Question:
This is sample structure of my file system, I have folder names in .text file and I Call This File In My Shell-script or python how can I create this file structure recursively and I need only folder names in below structure?
'''
d-r-x - moka.babu HDFS 0 2018-08-23 12:58 /HCDLPRD/user
d-r-x - moka.babu HDFS 0 2018-08-23 12:58 /hcdlprd/user/moka.babu
d-r-x - moka.babu HDFS 0 2018-08-23 12:58 /hcdlprd/user/moka.babu/hive
'''
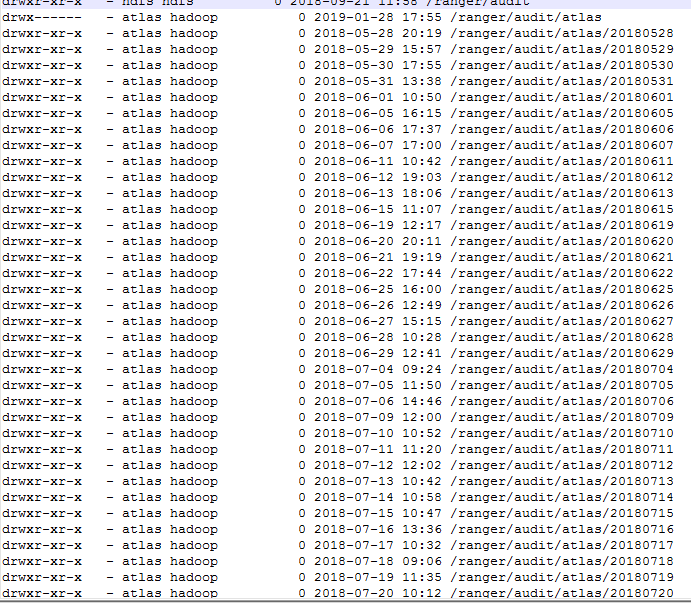
Answer: ## Using Python
OP has stated that 'ls -ltr' was explicitly copied into a file. We can clean it with 'awk' first to get just the files into the file
'''
awk -F '[[:space:]]+' 'NR > 1 {print $9}' file >> cleaned.txt
'''
This will split each row into pieces per multiple spaces and send the filename (in column 9) to the file, yielding the following:
'''
/ranger/audit/atlas/20180629
/ranger/audit/atlas/20180630
'''
In python:
'''
import os
# open the file to be read
with open('cleaned.txt') as fh:
for dir in fh:
try:
os.mkdir(dir)
# If you don't want root write access
os.chmod(dir, 555)
# In case the root directory already exists
except FileExistsError as e:
print(e)
continue
'''
## In bash
Check @hansolo's answer, as this will be effectively the same
## EDIT: In case one folder in a directory might not exist
In the case where you have a folder:
/hcdlprd/user/head/some/dir/file.txt
Where 'head' was not created by the script this line, you can create a more robust solution:
'''
try:
os.mkdir(dir)
except FileExistsError as e:
print(e)
except FileNotFoundError as e:
sub_dir, i = "", 1
# filenotfound will show that some component of the path doesn't exist
# so we will check the sub-directories for existence and
# make them if they are empty
while sub_dir!=dir:
# grab a sub-directory ('/path/to/subdir')
sub_dir = os.path.join(os.path.split(dir)[:i])
# check if it's not a directory, if not make it
# if it is, continue on
if not os.path.isdir(sub_dir):
os.mkdir(sub_dir)
i+=1
'''
In case 'awk' is a bit weird to conceptualize, we can wrap everything in python by processing each line with the following:
'''
def process_lines(fh):
for line in fh:
split_out = line.split() # split on spaces, creating a list
path = split_out[-1] # the file is the last entry
yield path
with open('cleaned.txt') as fh:
for dir in process_lines(fh):
# rest of code at top
'''